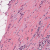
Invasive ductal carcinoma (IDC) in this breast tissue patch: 1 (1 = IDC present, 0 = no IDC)